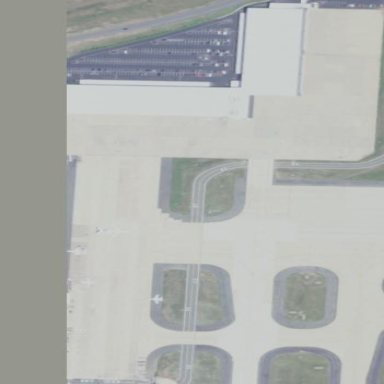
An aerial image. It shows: Apron at the airport.